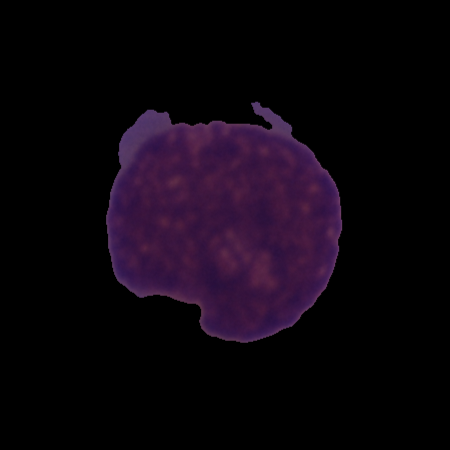
Label: cancer